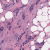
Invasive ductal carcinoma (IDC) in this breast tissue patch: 1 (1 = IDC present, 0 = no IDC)